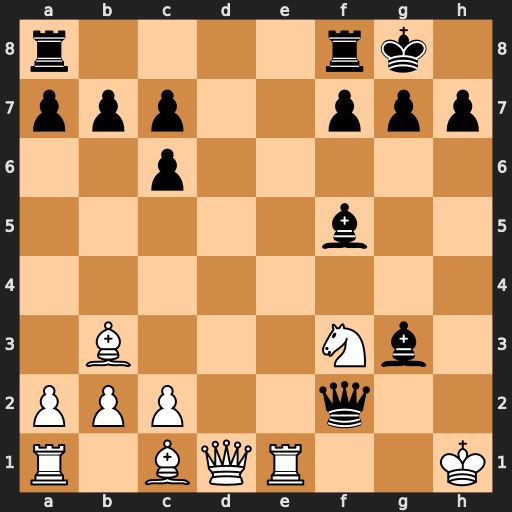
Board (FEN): r4rk1/ppp2ppp/2p5/5b2/8/1B3Nb1/PPP2q2/R1BQR2K
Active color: w
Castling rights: -
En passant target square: -
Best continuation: Be3 Qxe1+ Nxe1